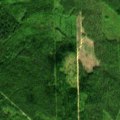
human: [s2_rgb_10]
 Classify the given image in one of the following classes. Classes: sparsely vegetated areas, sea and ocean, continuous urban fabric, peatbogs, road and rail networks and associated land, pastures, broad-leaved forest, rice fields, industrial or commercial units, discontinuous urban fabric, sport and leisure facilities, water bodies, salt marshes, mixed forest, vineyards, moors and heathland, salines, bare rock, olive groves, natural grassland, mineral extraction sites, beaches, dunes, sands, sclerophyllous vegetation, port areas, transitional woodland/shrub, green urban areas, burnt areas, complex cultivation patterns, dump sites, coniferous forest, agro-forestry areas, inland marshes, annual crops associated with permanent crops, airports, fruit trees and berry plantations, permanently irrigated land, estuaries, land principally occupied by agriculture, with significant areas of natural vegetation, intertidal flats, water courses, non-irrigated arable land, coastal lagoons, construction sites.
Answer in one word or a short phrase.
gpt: broad-leaved forest, coniferous forest, mixed forest, transitional woodland/shrub